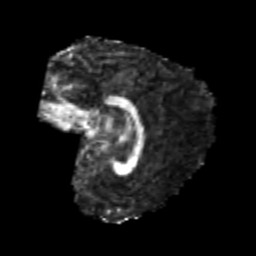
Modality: FA
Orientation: sagittal
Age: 22
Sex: female
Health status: healthy
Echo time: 0.074 s